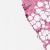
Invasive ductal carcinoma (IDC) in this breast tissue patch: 0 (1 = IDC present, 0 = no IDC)